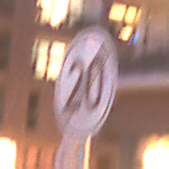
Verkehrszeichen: EndeGeschwindigkeit20
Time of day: Night
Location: Outdoor (Urban)
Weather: PartlyCloudy
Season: NotSpecified
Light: Artificial